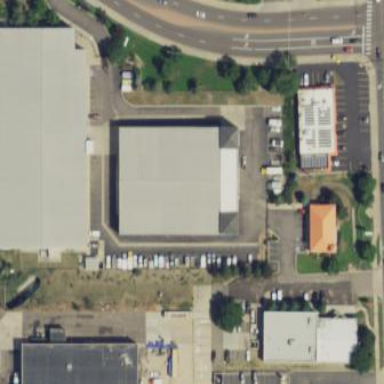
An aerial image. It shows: Storage rental shop located in building.